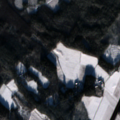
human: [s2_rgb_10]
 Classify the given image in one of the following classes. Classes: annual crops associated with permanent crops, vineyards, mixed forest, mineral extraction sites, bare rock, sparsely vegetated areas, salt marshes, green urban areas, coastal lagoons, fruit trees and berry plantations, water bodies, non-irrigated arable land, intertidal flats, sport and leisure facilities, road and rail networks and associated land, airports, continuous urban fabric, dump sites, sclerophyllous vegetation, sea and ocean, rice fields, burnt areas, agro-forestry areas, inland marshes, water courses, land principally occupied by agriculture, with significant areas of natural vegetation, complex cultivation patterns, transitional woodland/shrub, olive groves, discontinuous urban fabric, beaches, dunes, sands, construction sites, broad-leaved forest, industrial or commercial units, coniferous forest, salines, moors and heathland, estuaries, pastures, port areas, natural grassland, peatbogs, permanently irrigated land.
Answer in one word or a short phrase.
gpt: non-irrigated arable land, land principally occupied by agriculture, with significant areas of natural vegetation, coniferous forest, mixed forest